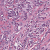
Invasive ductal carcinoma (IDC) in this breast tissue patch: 1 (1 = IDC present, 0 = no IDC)